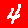
Digit: 4